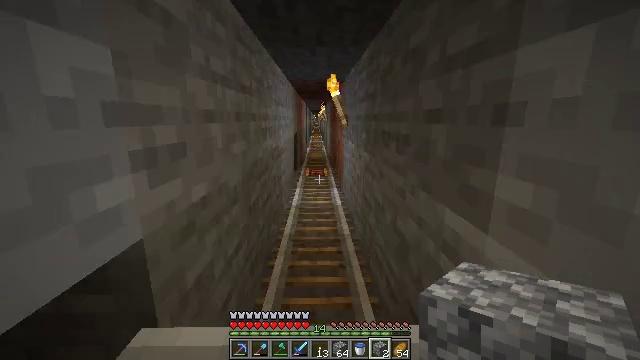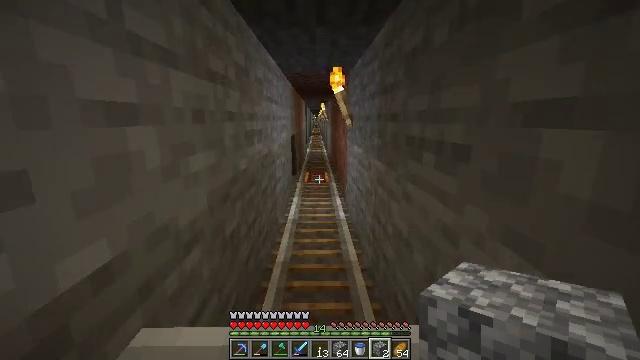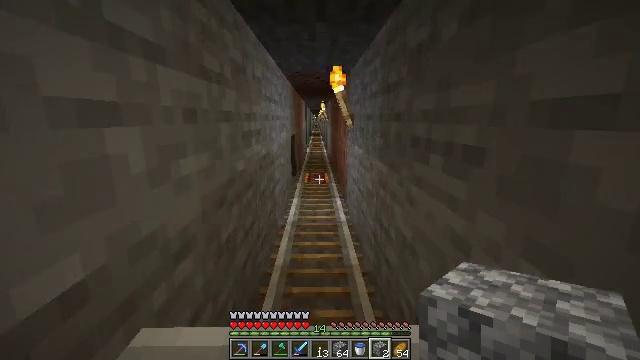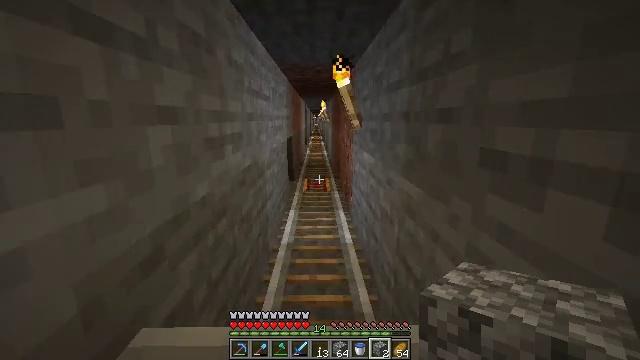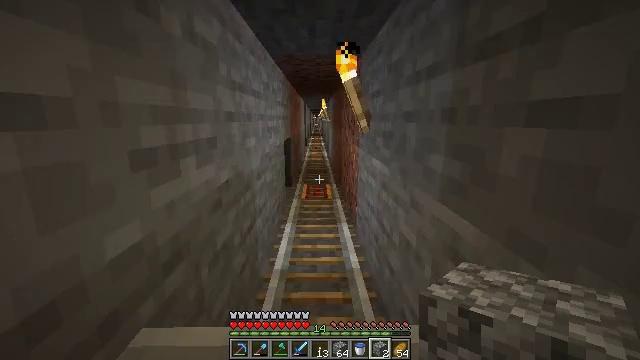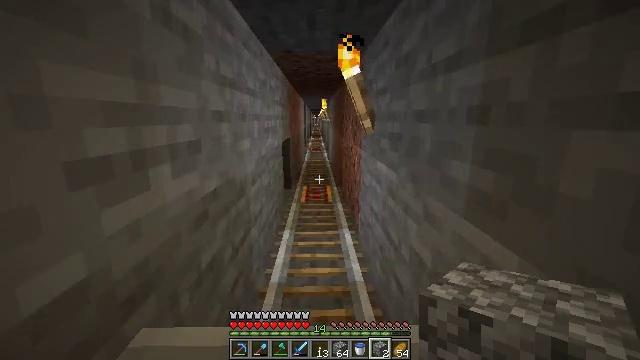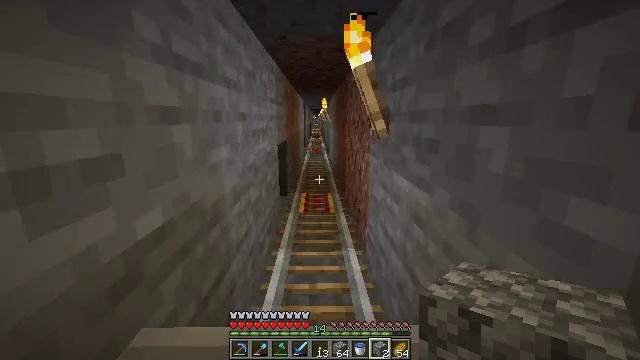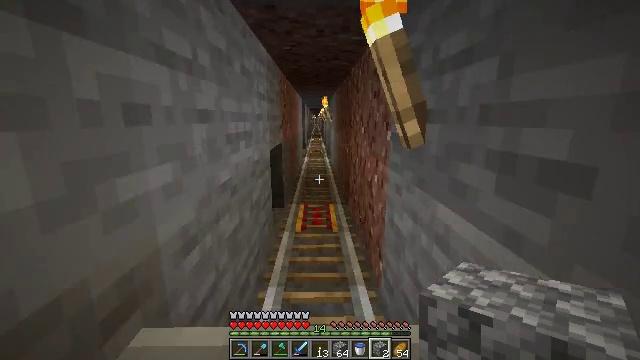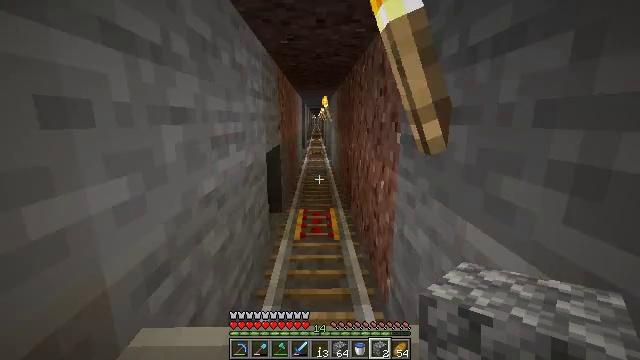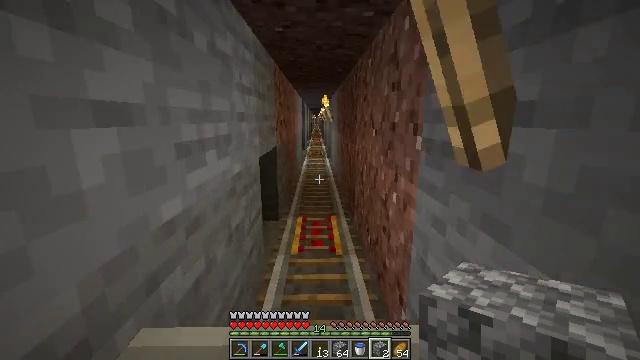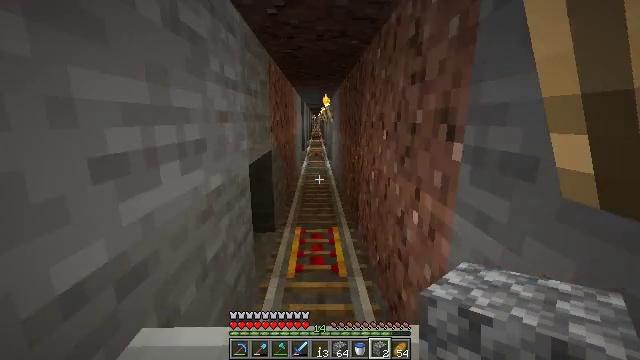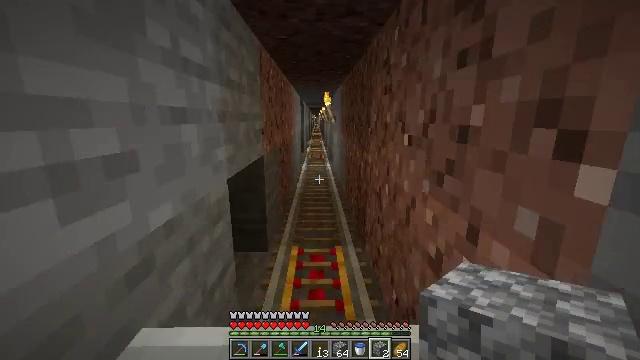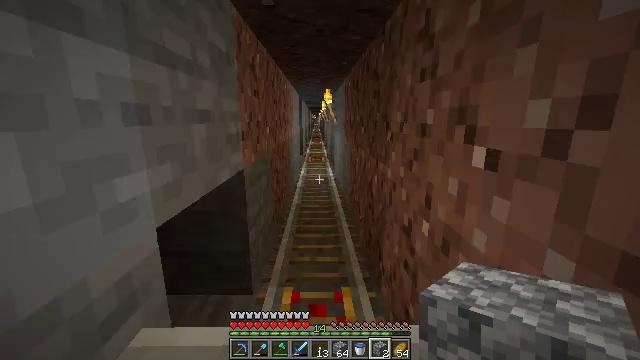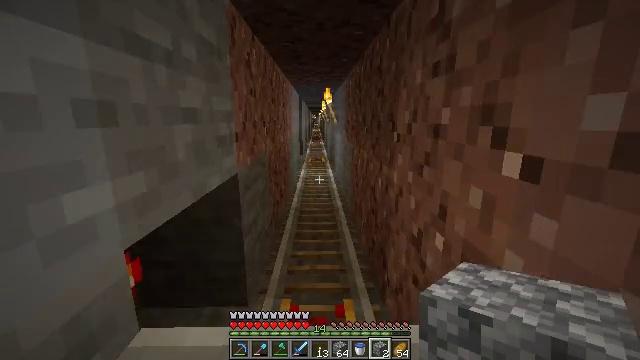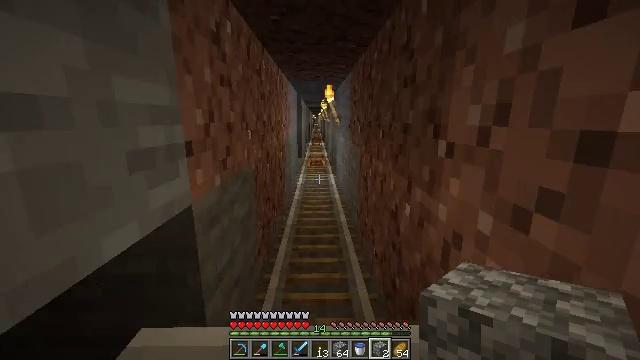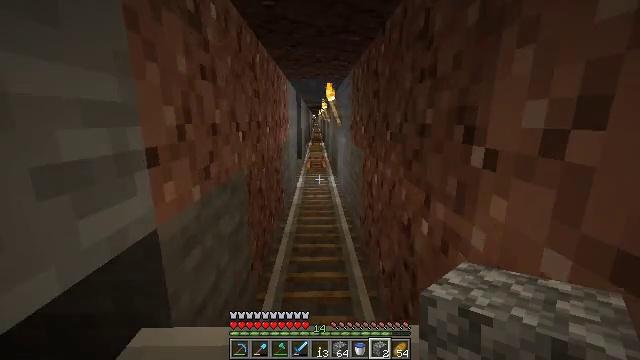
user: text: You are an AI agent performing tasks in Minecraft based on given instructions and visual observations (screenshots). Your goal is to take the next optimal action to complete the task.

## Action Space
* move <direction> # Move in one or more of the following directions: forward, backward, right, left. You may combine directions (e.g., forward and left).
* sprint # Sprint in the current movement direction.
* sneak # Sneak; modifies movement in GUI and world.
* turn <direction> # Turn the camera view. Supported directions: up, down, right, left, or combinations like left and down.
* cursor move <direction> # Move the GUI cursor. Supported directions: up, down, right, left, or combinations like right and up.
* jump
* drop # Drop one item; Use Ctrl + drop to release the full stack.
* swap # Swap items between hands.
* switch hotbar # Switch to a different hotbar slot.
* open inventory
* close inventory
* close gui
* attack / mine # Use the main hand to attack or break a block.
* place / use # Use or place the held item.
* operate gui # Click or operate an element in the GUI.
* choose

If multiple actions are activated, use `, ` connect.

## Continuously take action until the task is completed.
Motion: motion action
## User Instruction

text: Remove an iron nugget from the inventory.
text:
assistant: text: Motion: no_op
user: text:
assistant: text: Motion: no_op
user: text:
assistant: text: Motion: no_op
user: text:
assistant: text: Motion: no_op
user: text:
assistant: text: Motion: no_op
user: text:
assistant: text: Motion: no_op
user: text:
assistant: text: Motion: no_op
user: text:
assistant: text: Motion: no_op
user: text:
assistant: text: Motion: no_op
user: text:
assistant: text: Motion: no_op
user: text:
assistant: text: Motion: no_op
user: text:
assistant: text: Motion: no_op
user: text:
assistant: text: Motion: no_op
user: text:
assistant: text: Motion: no_op
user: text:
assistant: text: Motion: no_op
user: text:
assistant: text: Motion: no_op
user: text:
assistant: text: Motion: no_op
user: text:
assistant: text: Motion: no_op
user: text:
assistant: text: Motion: no_op
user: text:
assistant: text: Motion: no_op
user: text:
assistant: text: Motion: no_op
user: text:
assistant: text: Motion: no_op
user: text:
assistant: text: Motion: no_op
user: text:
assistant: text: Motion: no_op
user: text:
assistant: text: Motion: no_op
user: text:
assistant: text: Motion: no_op
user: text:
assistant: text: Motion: no_op
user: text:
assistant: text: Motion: no_op
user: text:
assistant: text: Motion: no_op
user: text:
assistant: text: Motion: no_op